Question: I've a plain UITableView (not grouped) that I want to add a dropshadow to left and to the right.

How can I achieve this? I've tried:
'''
[self.tableView.layer setShadowColor:[[UIColor whiteColor] CGColor]];
[self.tableView.layer setShadowOffset:CGSizeMake(0, 0)];
[self.tableView.layer setShadowRadius:5.0];
[self.tableView.layer setShadowOpacity:1];
'''
but it doesn't work.
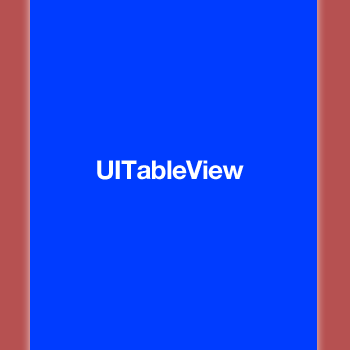
Answer: You need to make sure 'clipsToBounds' and 'masksToBounds' are set to 'NO' on the view and layer respectively.
'''
self.tableView.clipsToBounds = NO;
self.tableView.layer.masksToBounds = NO;
'''